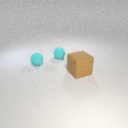
large brown rubber cube to the right of small cyan rubber sphere